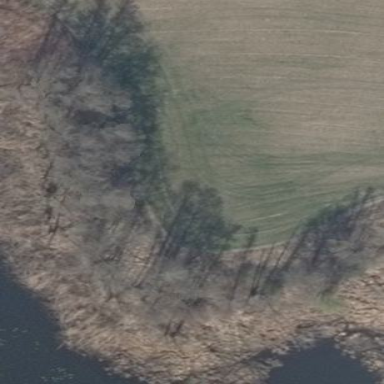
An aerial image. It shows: Swamp in wetland area.